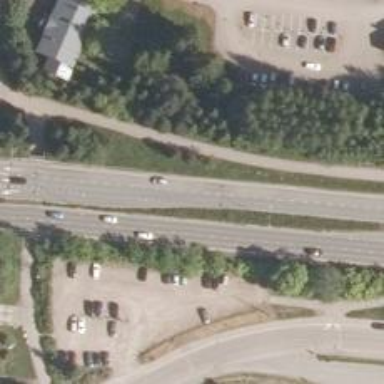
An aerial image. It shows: Primary highway.